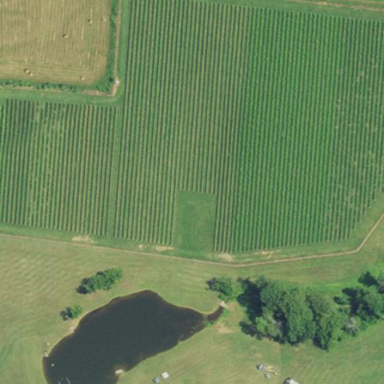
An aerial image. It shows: Vineyard where grapes are grown.